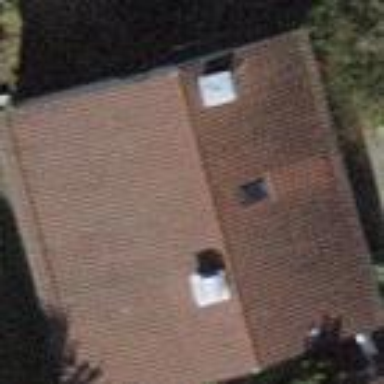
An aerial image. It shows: Detached building with gabled tile roof.